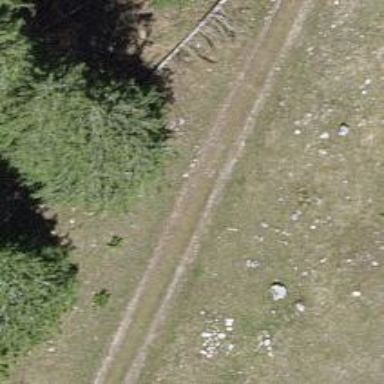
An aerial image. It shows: Track with grade 4 track type.